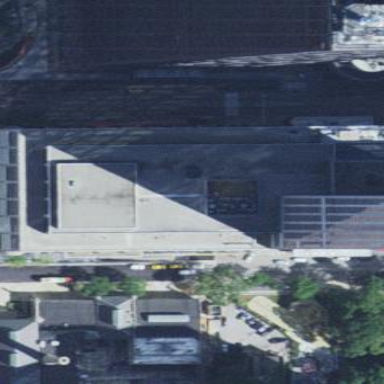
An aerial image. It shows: Part of building with flat concrete roof.